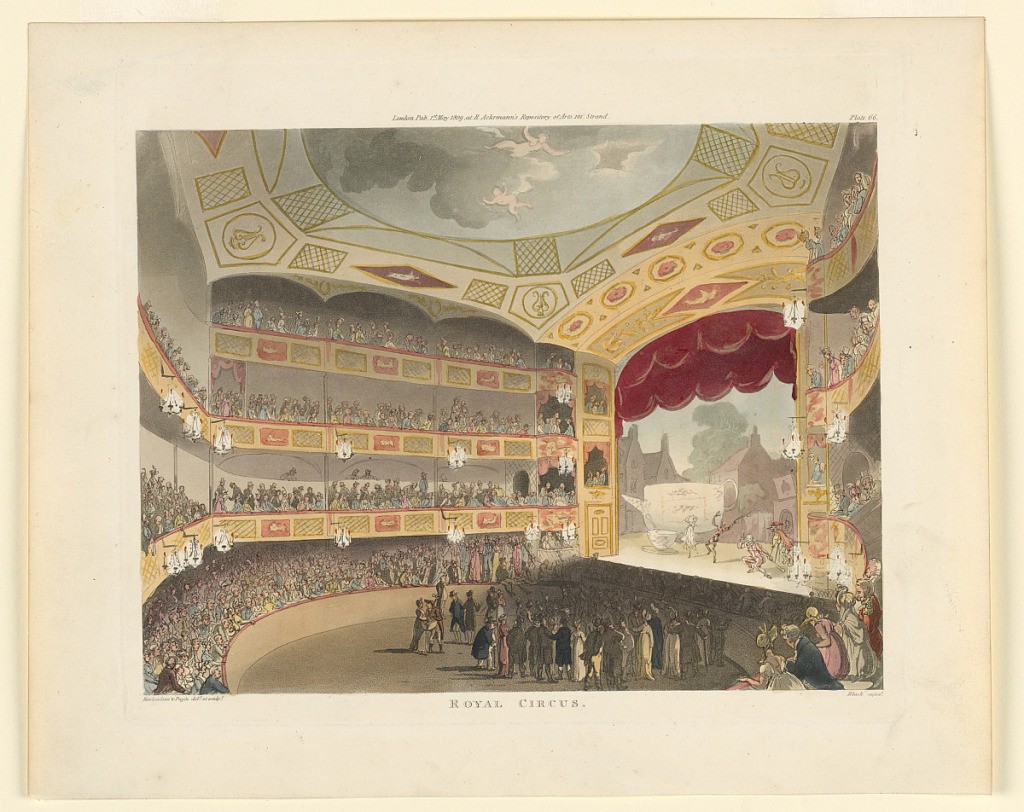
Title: Royal Circus from Ackermann's Repository
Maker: Thomas Rowlandson, British, 1756–1827
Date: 1809
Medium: Aquatint with watercolor on paper
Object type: Print
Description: Horizontal rectangle. Theater, with audience standing in the pit; seated in boxes and parquet. Clowns on stage, and a large teapot between houses. Title and artists' names below, publisher's name above.